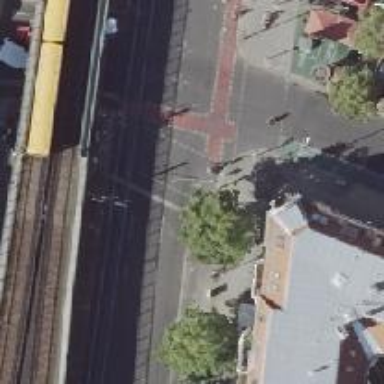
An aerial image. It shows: Primary road with asphalt surface that has tram tracks embedded in it.